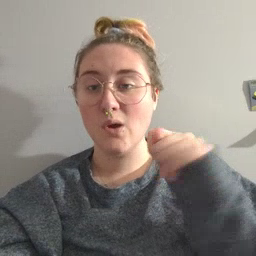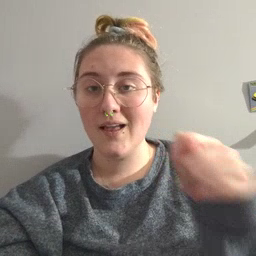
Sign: toy